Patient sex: F
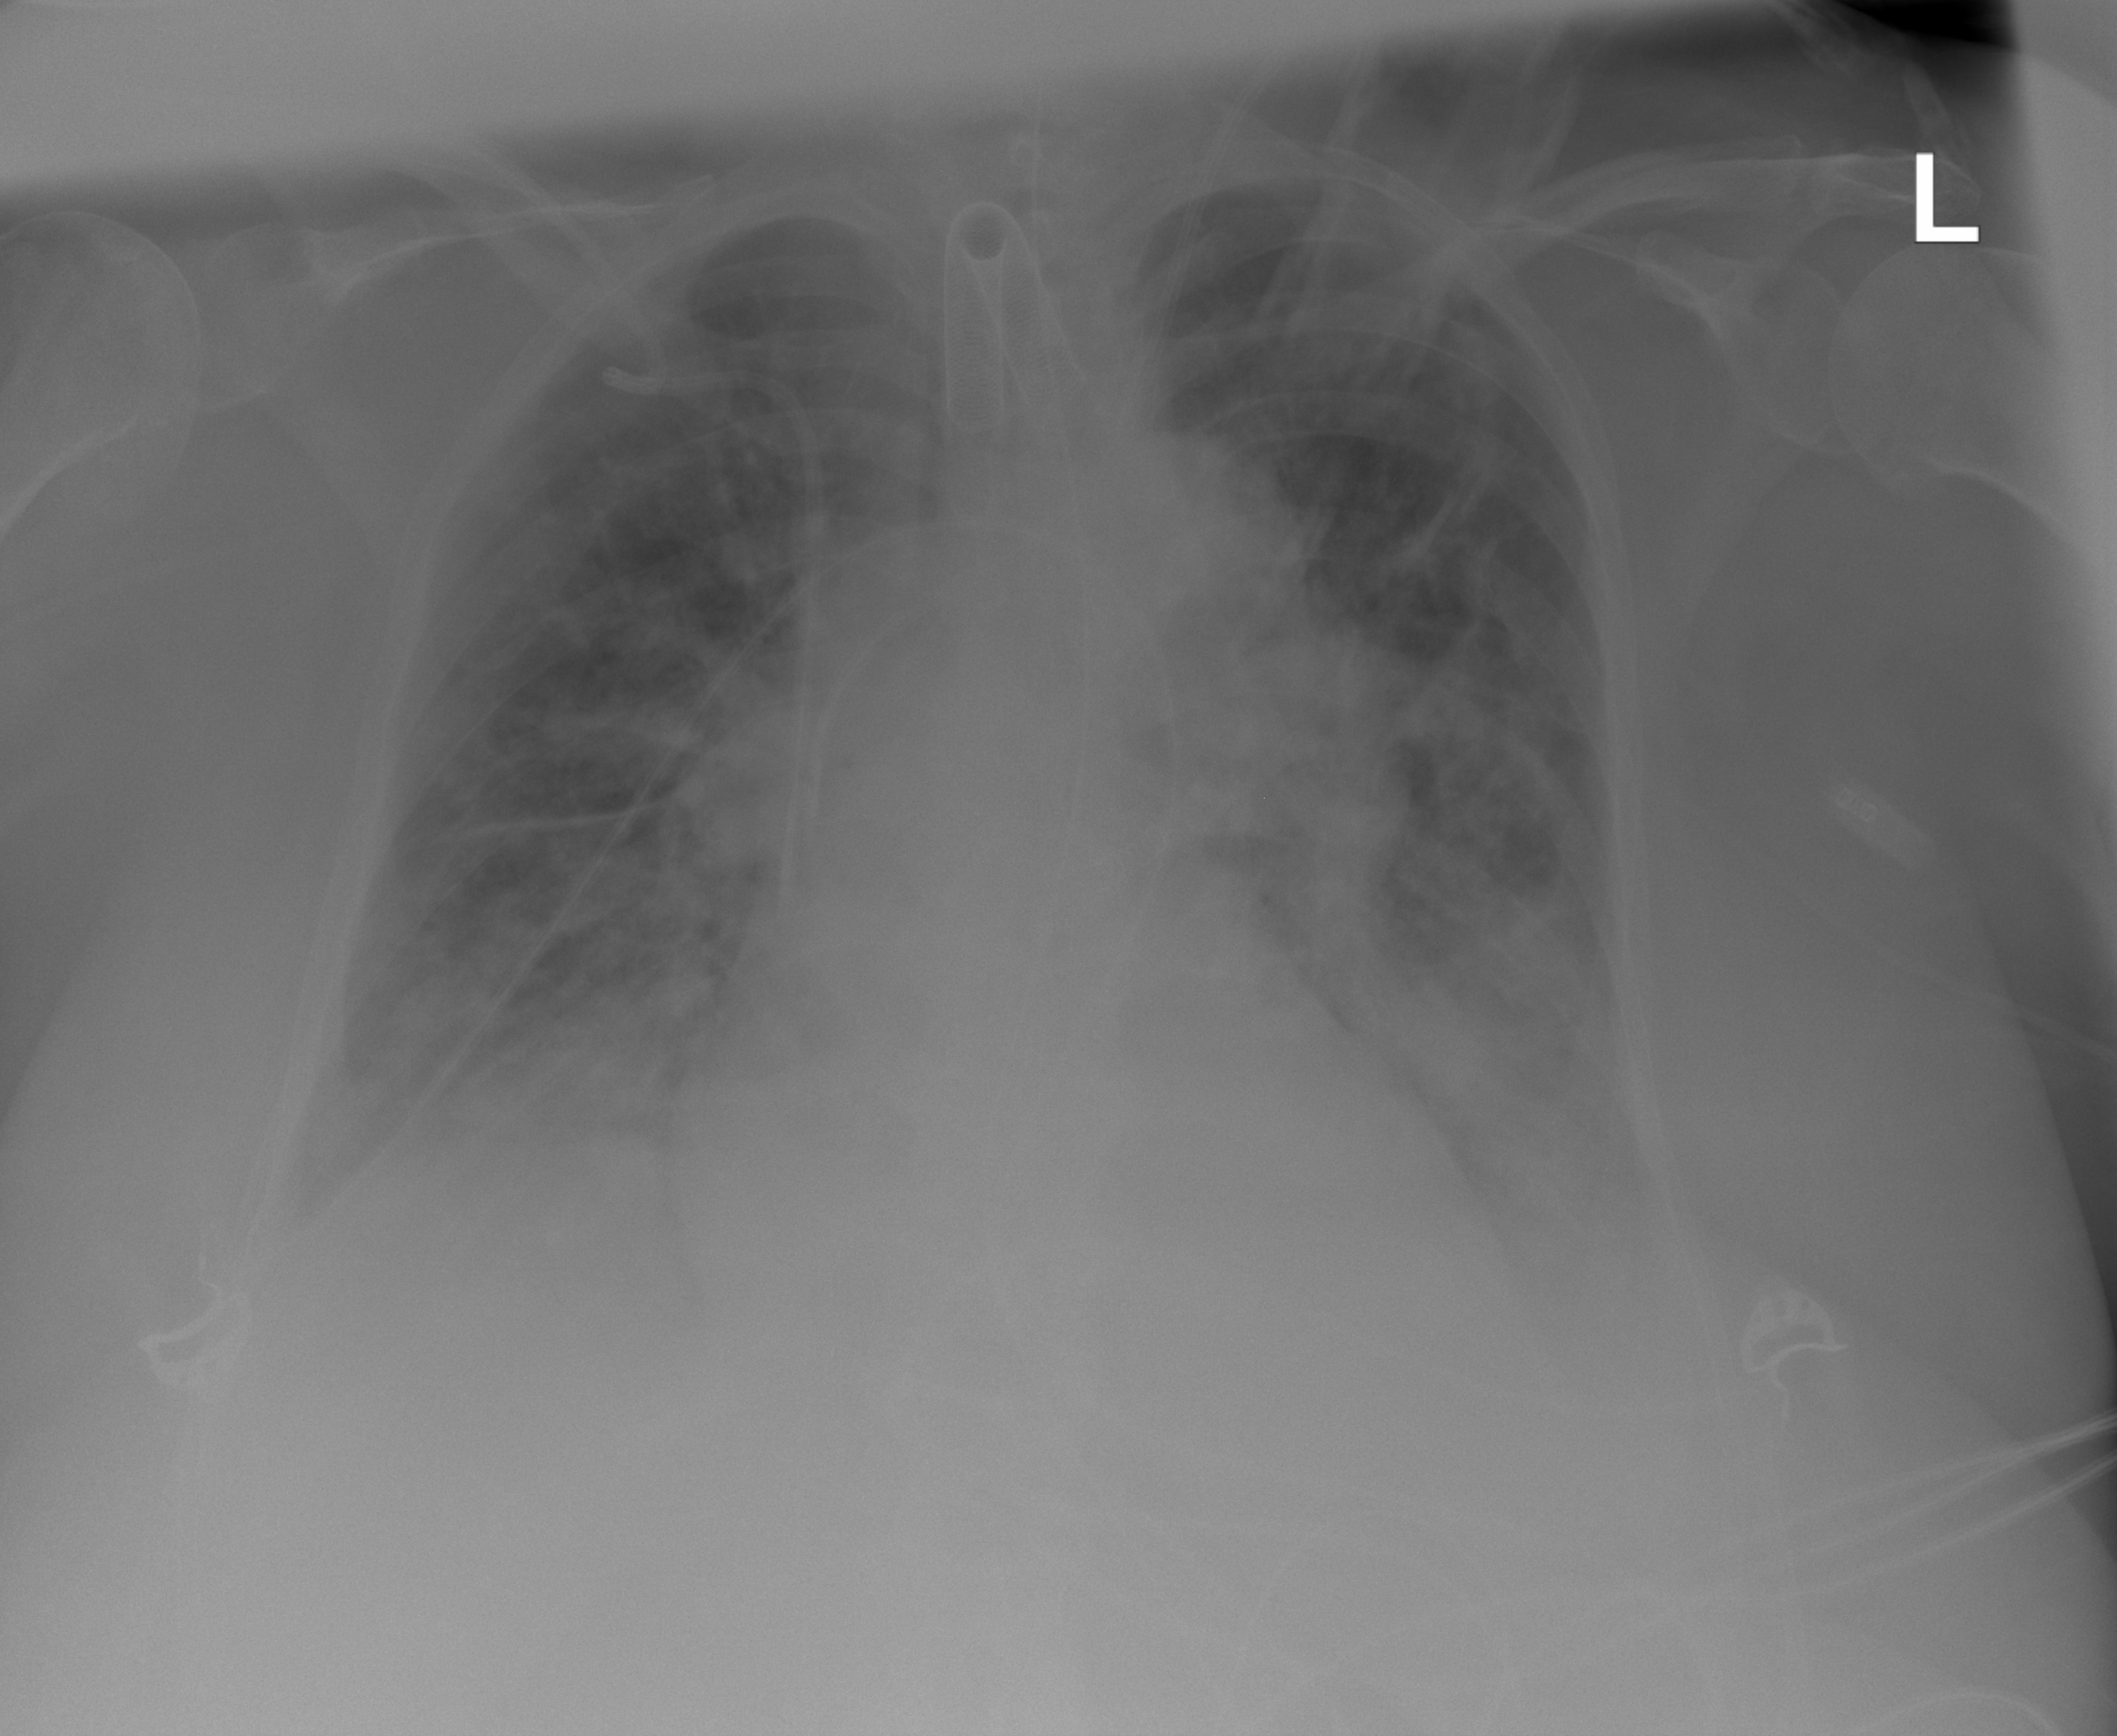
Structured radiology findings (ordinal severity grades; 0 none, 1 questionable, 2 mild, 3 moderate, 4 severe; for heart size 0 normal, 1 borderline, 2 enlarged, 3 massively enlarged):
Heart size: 0
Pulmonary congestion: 2
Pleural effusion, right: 2
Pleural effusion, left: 2
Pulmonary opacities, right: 3
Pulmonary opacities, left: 3
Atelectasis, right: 2
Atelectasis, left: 2